Interaction volume radius: 5 \u00c5
Interaction volume height: 15 \u00c5
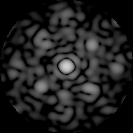
Disorder parameter: 0.5531